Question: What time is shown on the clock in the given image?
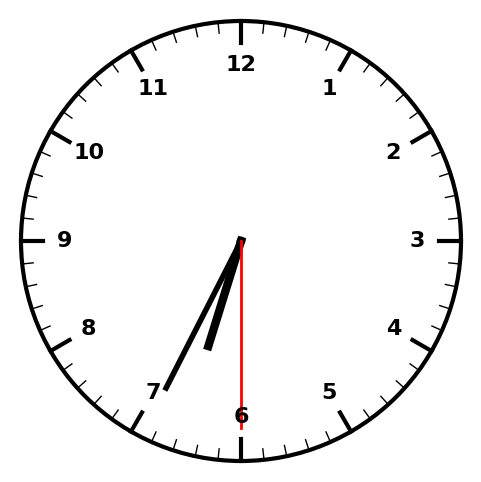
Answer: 06:34:30